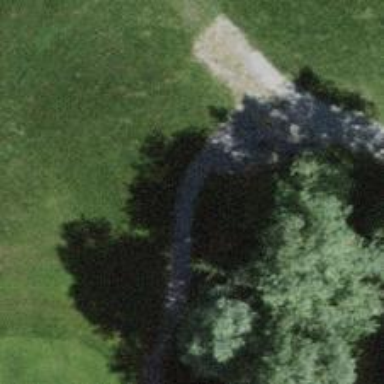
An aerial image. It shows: Designated golf cart path made of compacted surface. It is service road specifically for golf carts.